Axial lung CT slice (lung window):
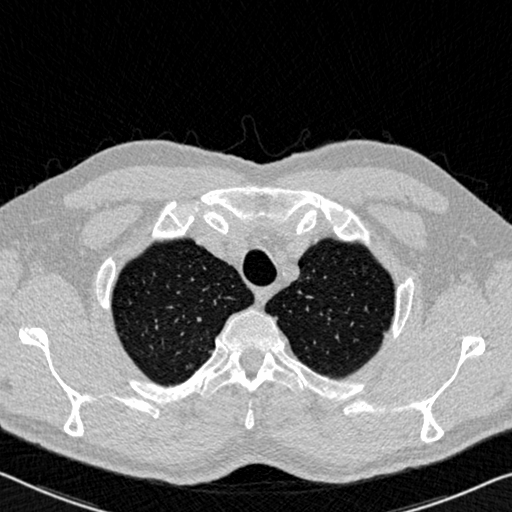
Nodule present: no